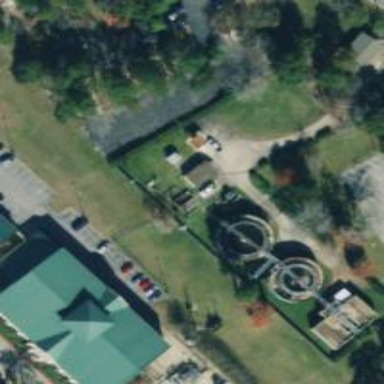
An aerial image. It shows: Water works facility.